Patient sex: M
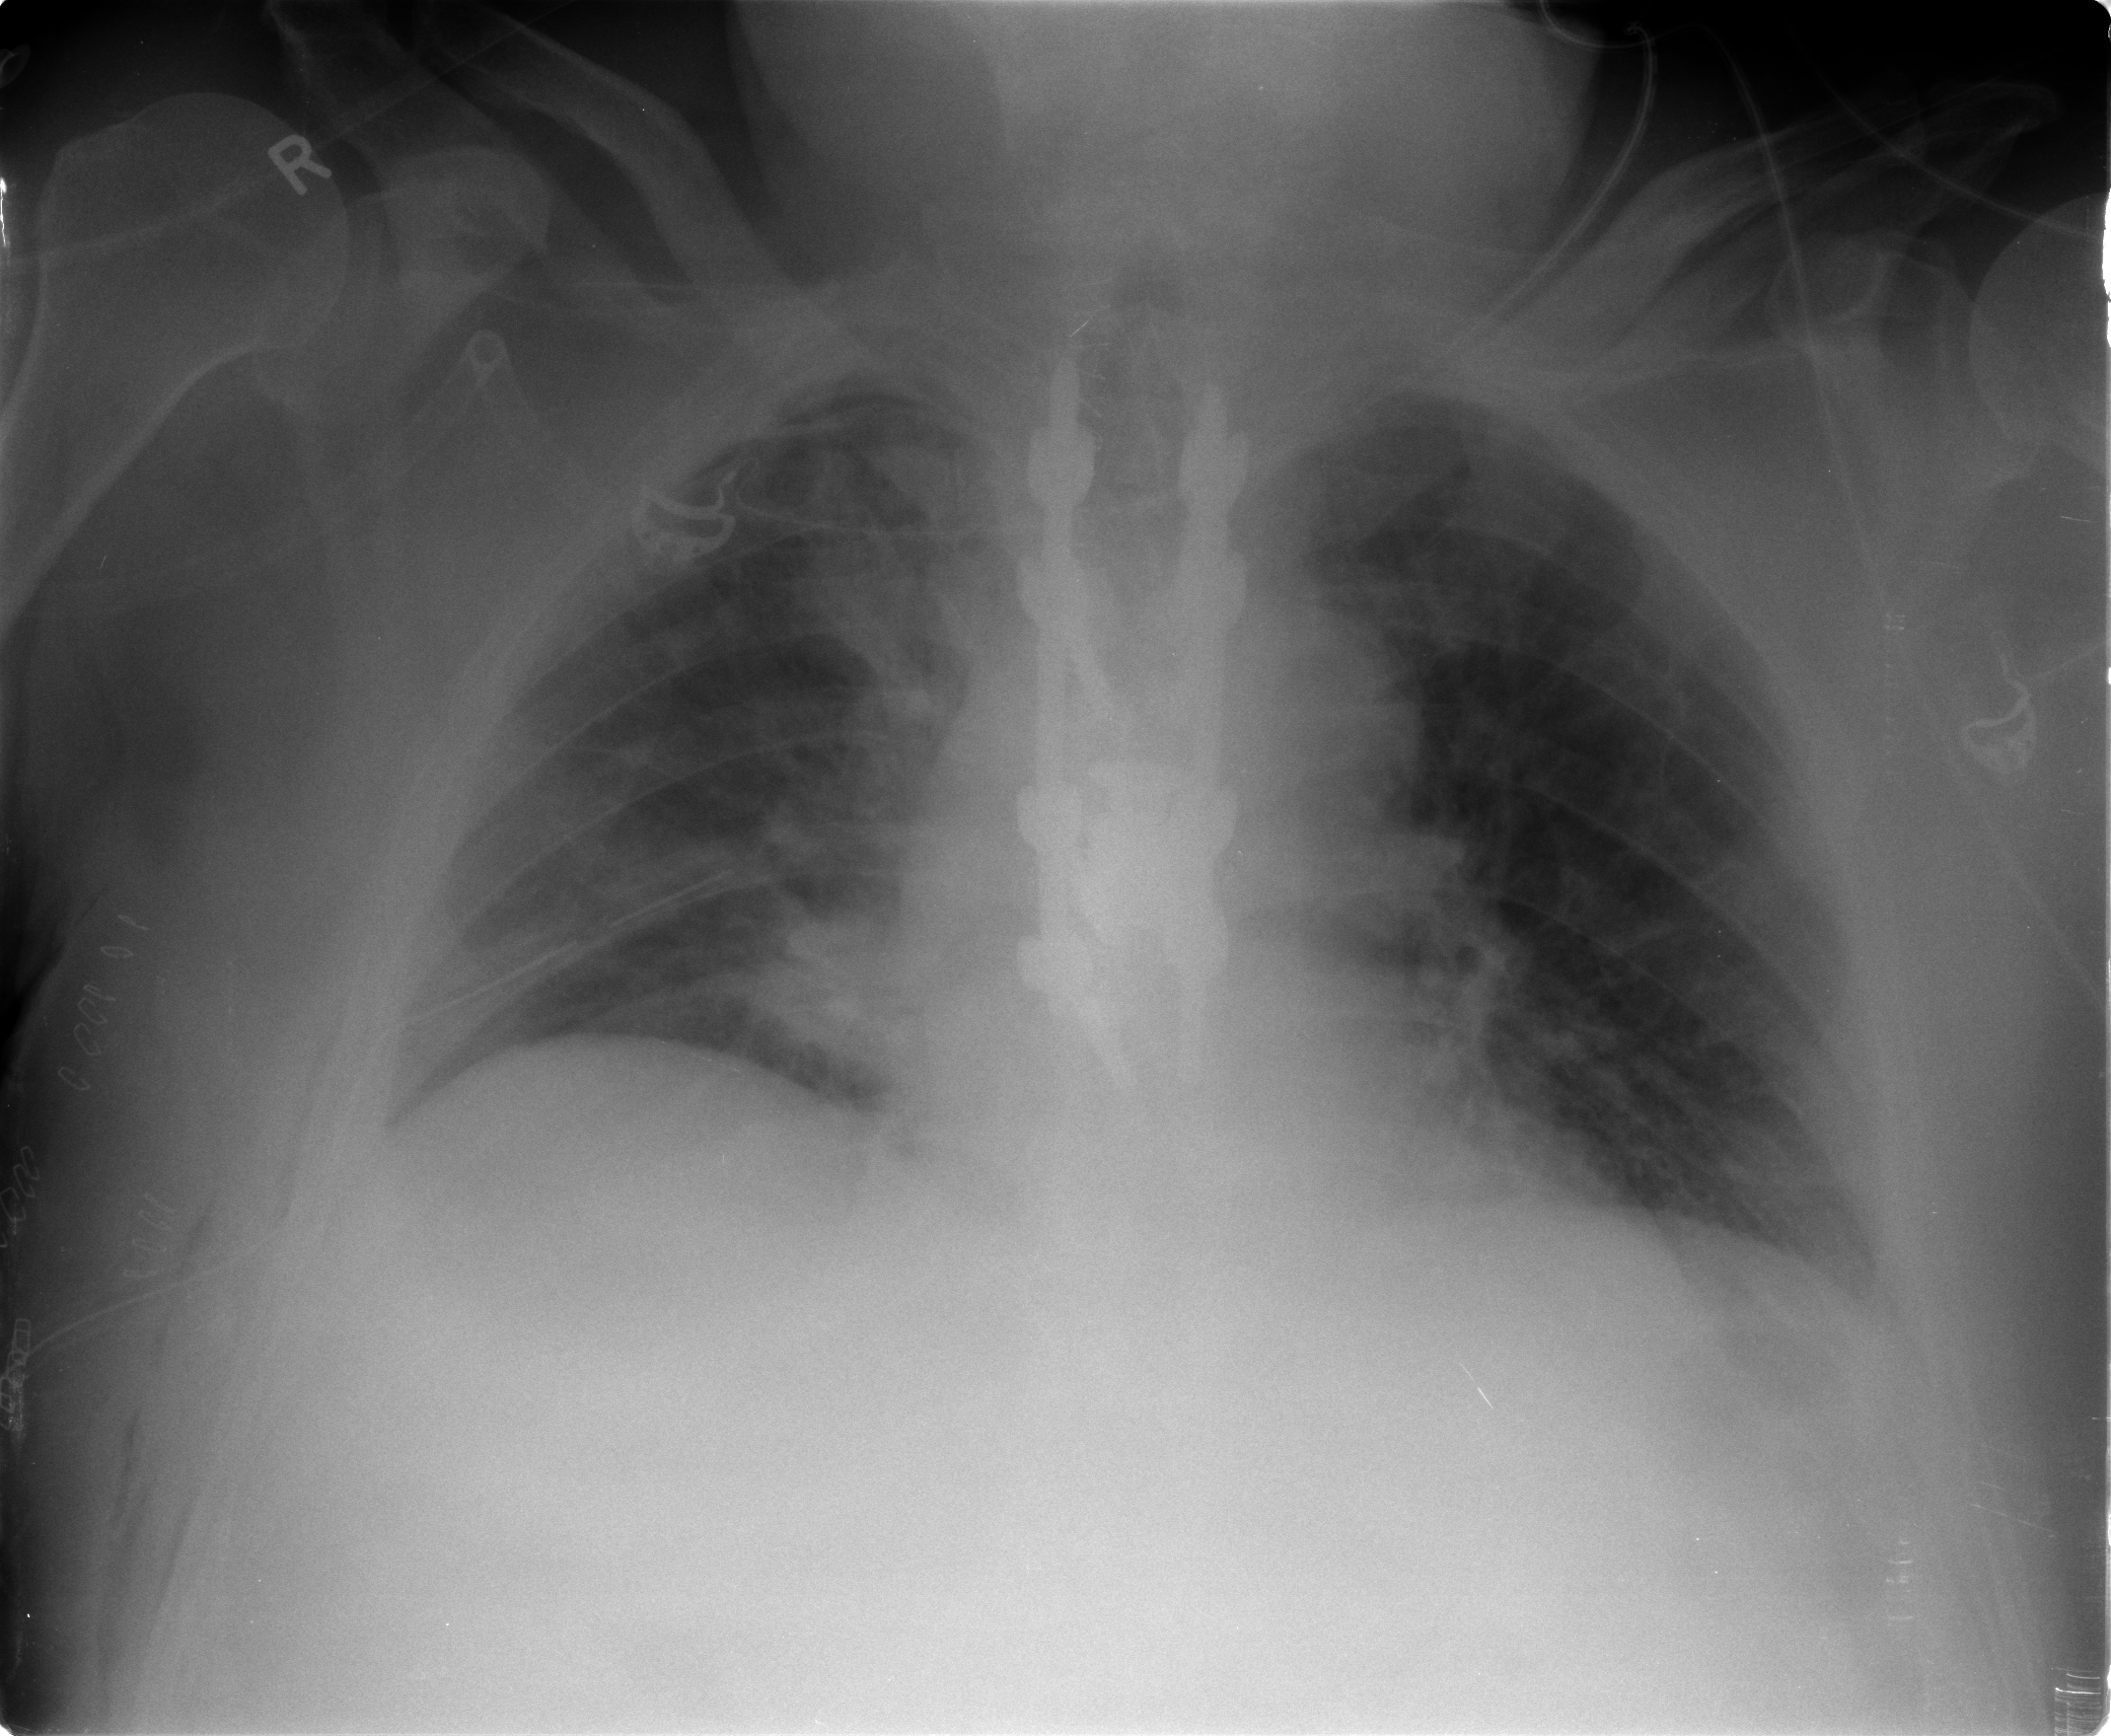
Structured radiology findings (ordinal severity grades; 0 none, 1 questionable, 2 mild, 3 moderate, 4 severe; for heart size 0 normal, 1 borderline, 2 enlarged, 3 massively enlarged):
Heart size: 0
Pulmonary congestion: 2
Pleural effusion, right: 0
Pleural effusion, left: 0
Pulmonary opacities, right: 0
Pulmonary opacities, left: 0
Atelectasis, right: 0
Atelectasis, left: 2